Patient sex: M
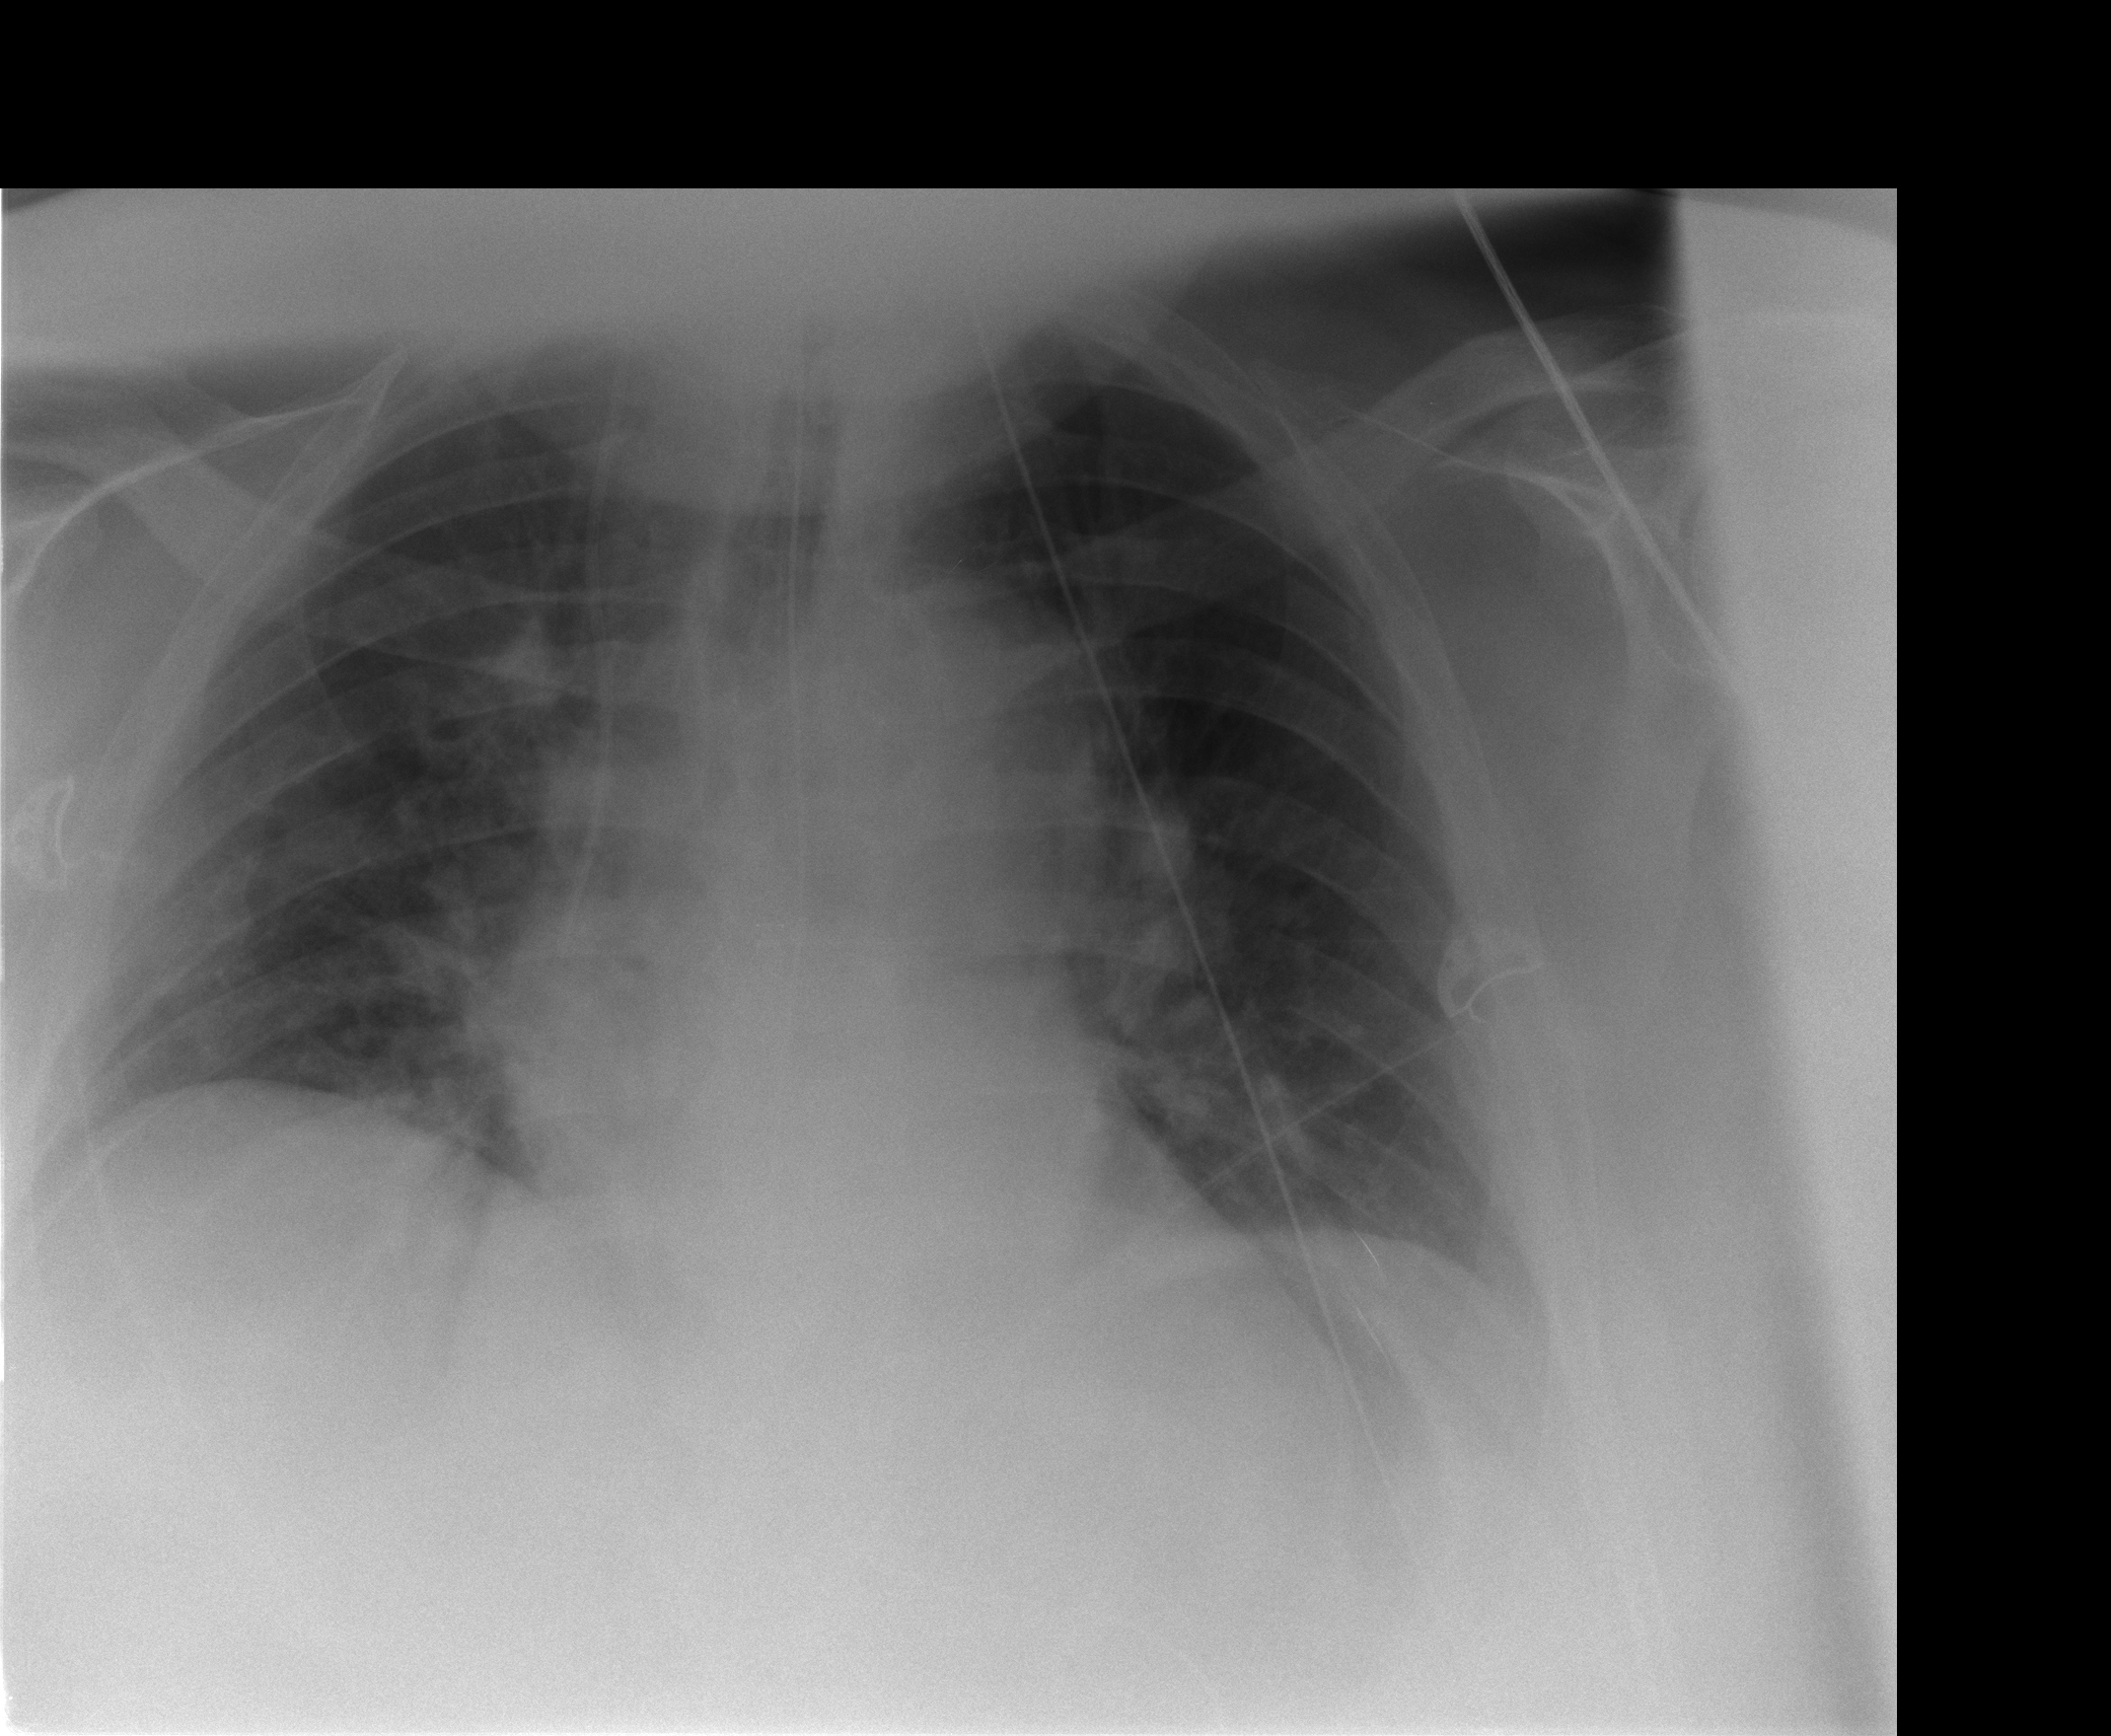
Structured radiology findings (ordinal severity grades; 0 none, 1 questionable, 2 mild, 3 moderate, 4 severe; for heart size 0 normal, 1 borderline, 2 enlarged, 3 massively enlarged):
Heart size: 0
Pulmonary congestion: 1
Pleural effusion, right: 0
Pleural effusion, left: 0
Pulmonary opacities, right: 0
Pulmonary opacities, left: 0
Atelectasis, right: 1
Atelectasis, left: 1